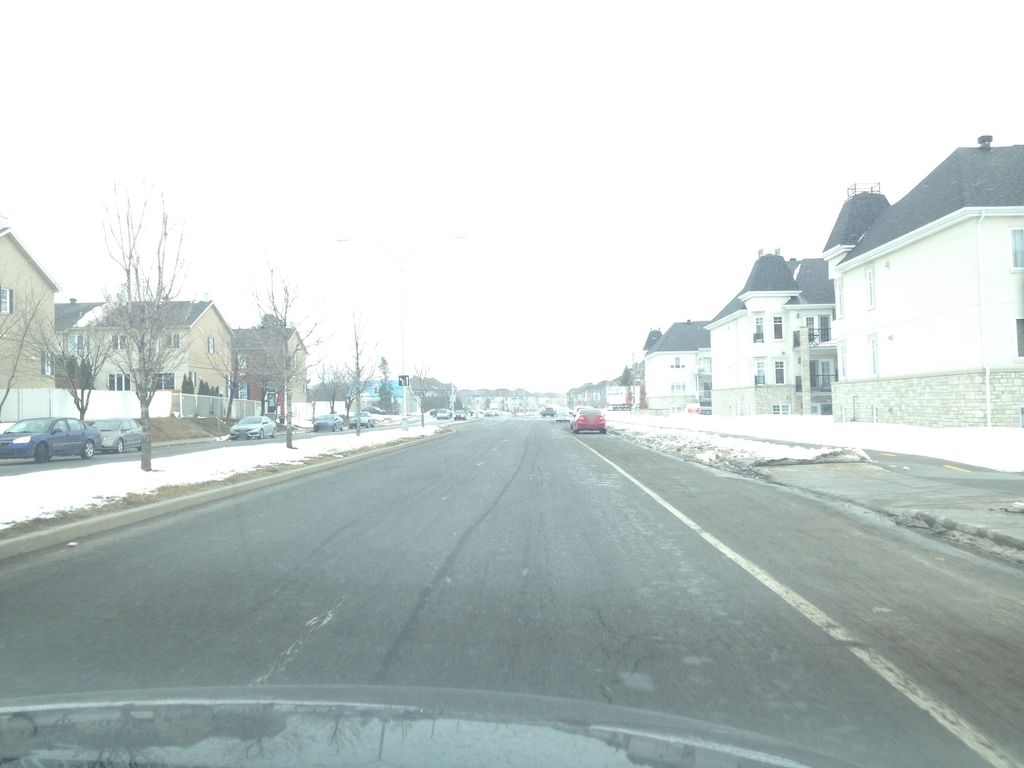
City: montreal